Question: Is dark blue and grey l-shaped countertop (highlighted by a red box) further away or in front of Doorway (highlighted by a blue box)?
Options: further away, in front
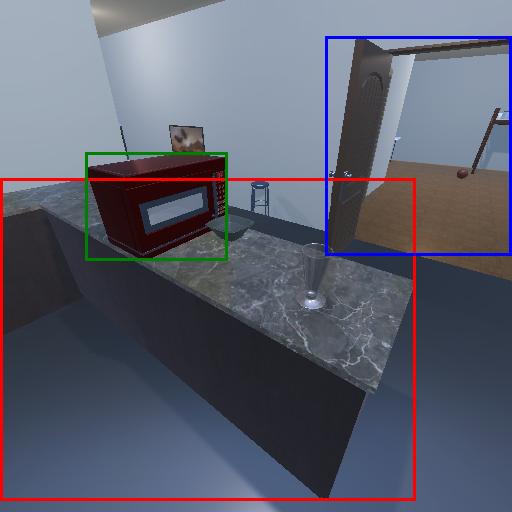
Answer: further away